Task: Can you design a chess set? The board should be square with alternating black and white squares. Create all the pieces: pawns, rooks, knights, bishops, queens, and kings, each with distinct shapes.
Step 2030:
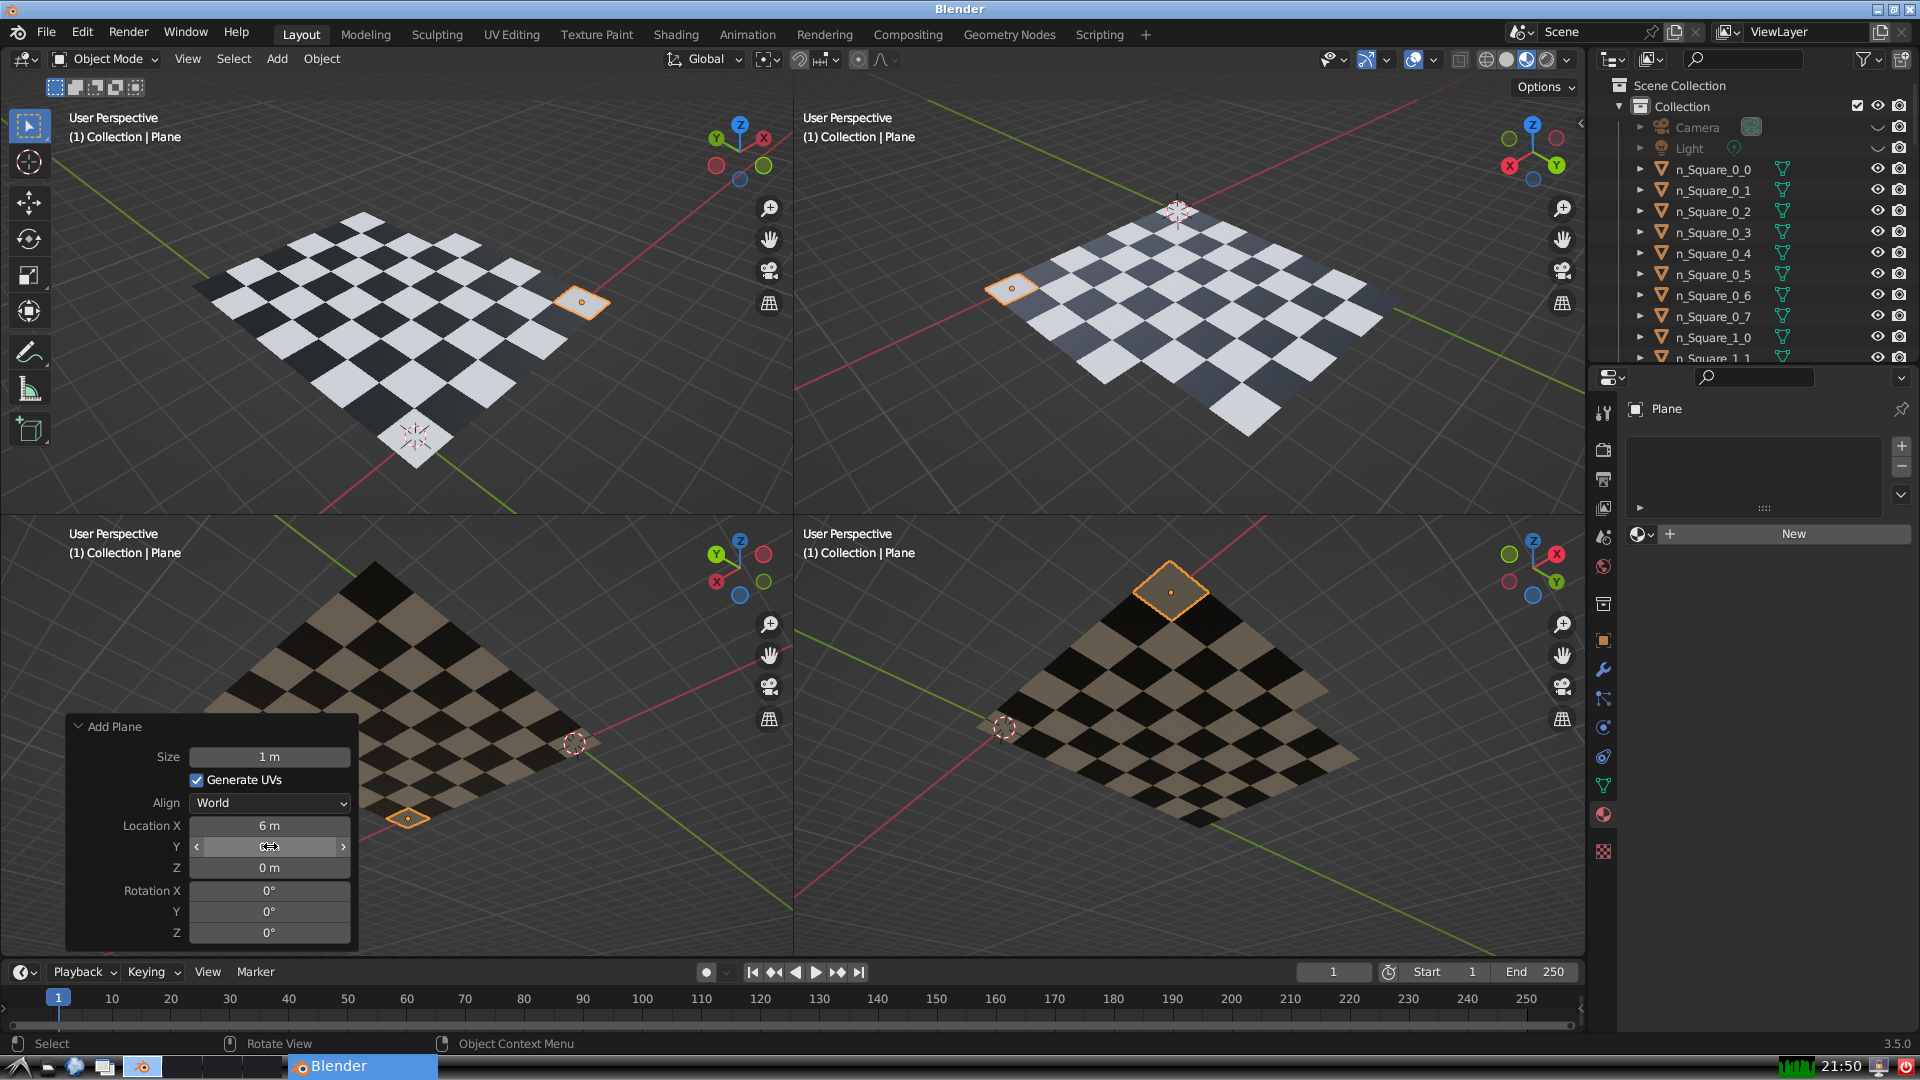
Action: click: no